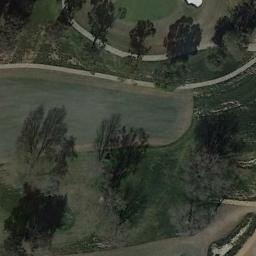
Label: golf_course